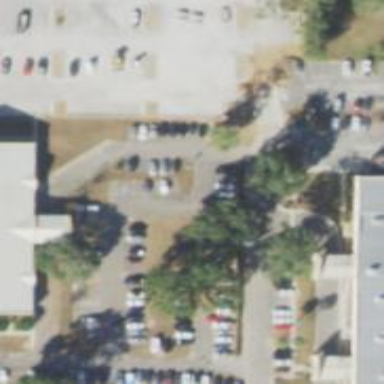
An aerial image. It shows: Parking space.